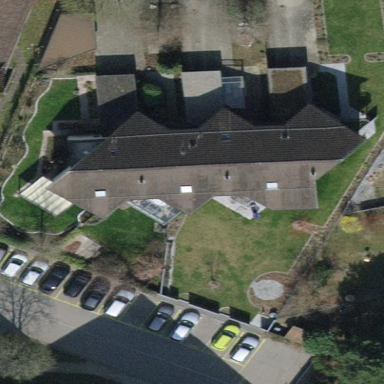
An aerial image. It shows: Terrace building.